Interaction volume radius: 10 \u00c5
Interaction volume height: 25 \u00c5
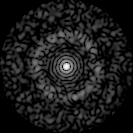
Disorder parameter: 0.8205